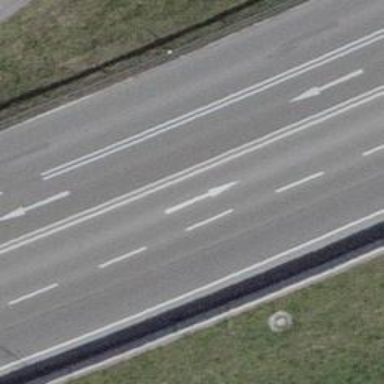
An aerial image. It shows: Primary road with asphalt surface.